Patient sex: F
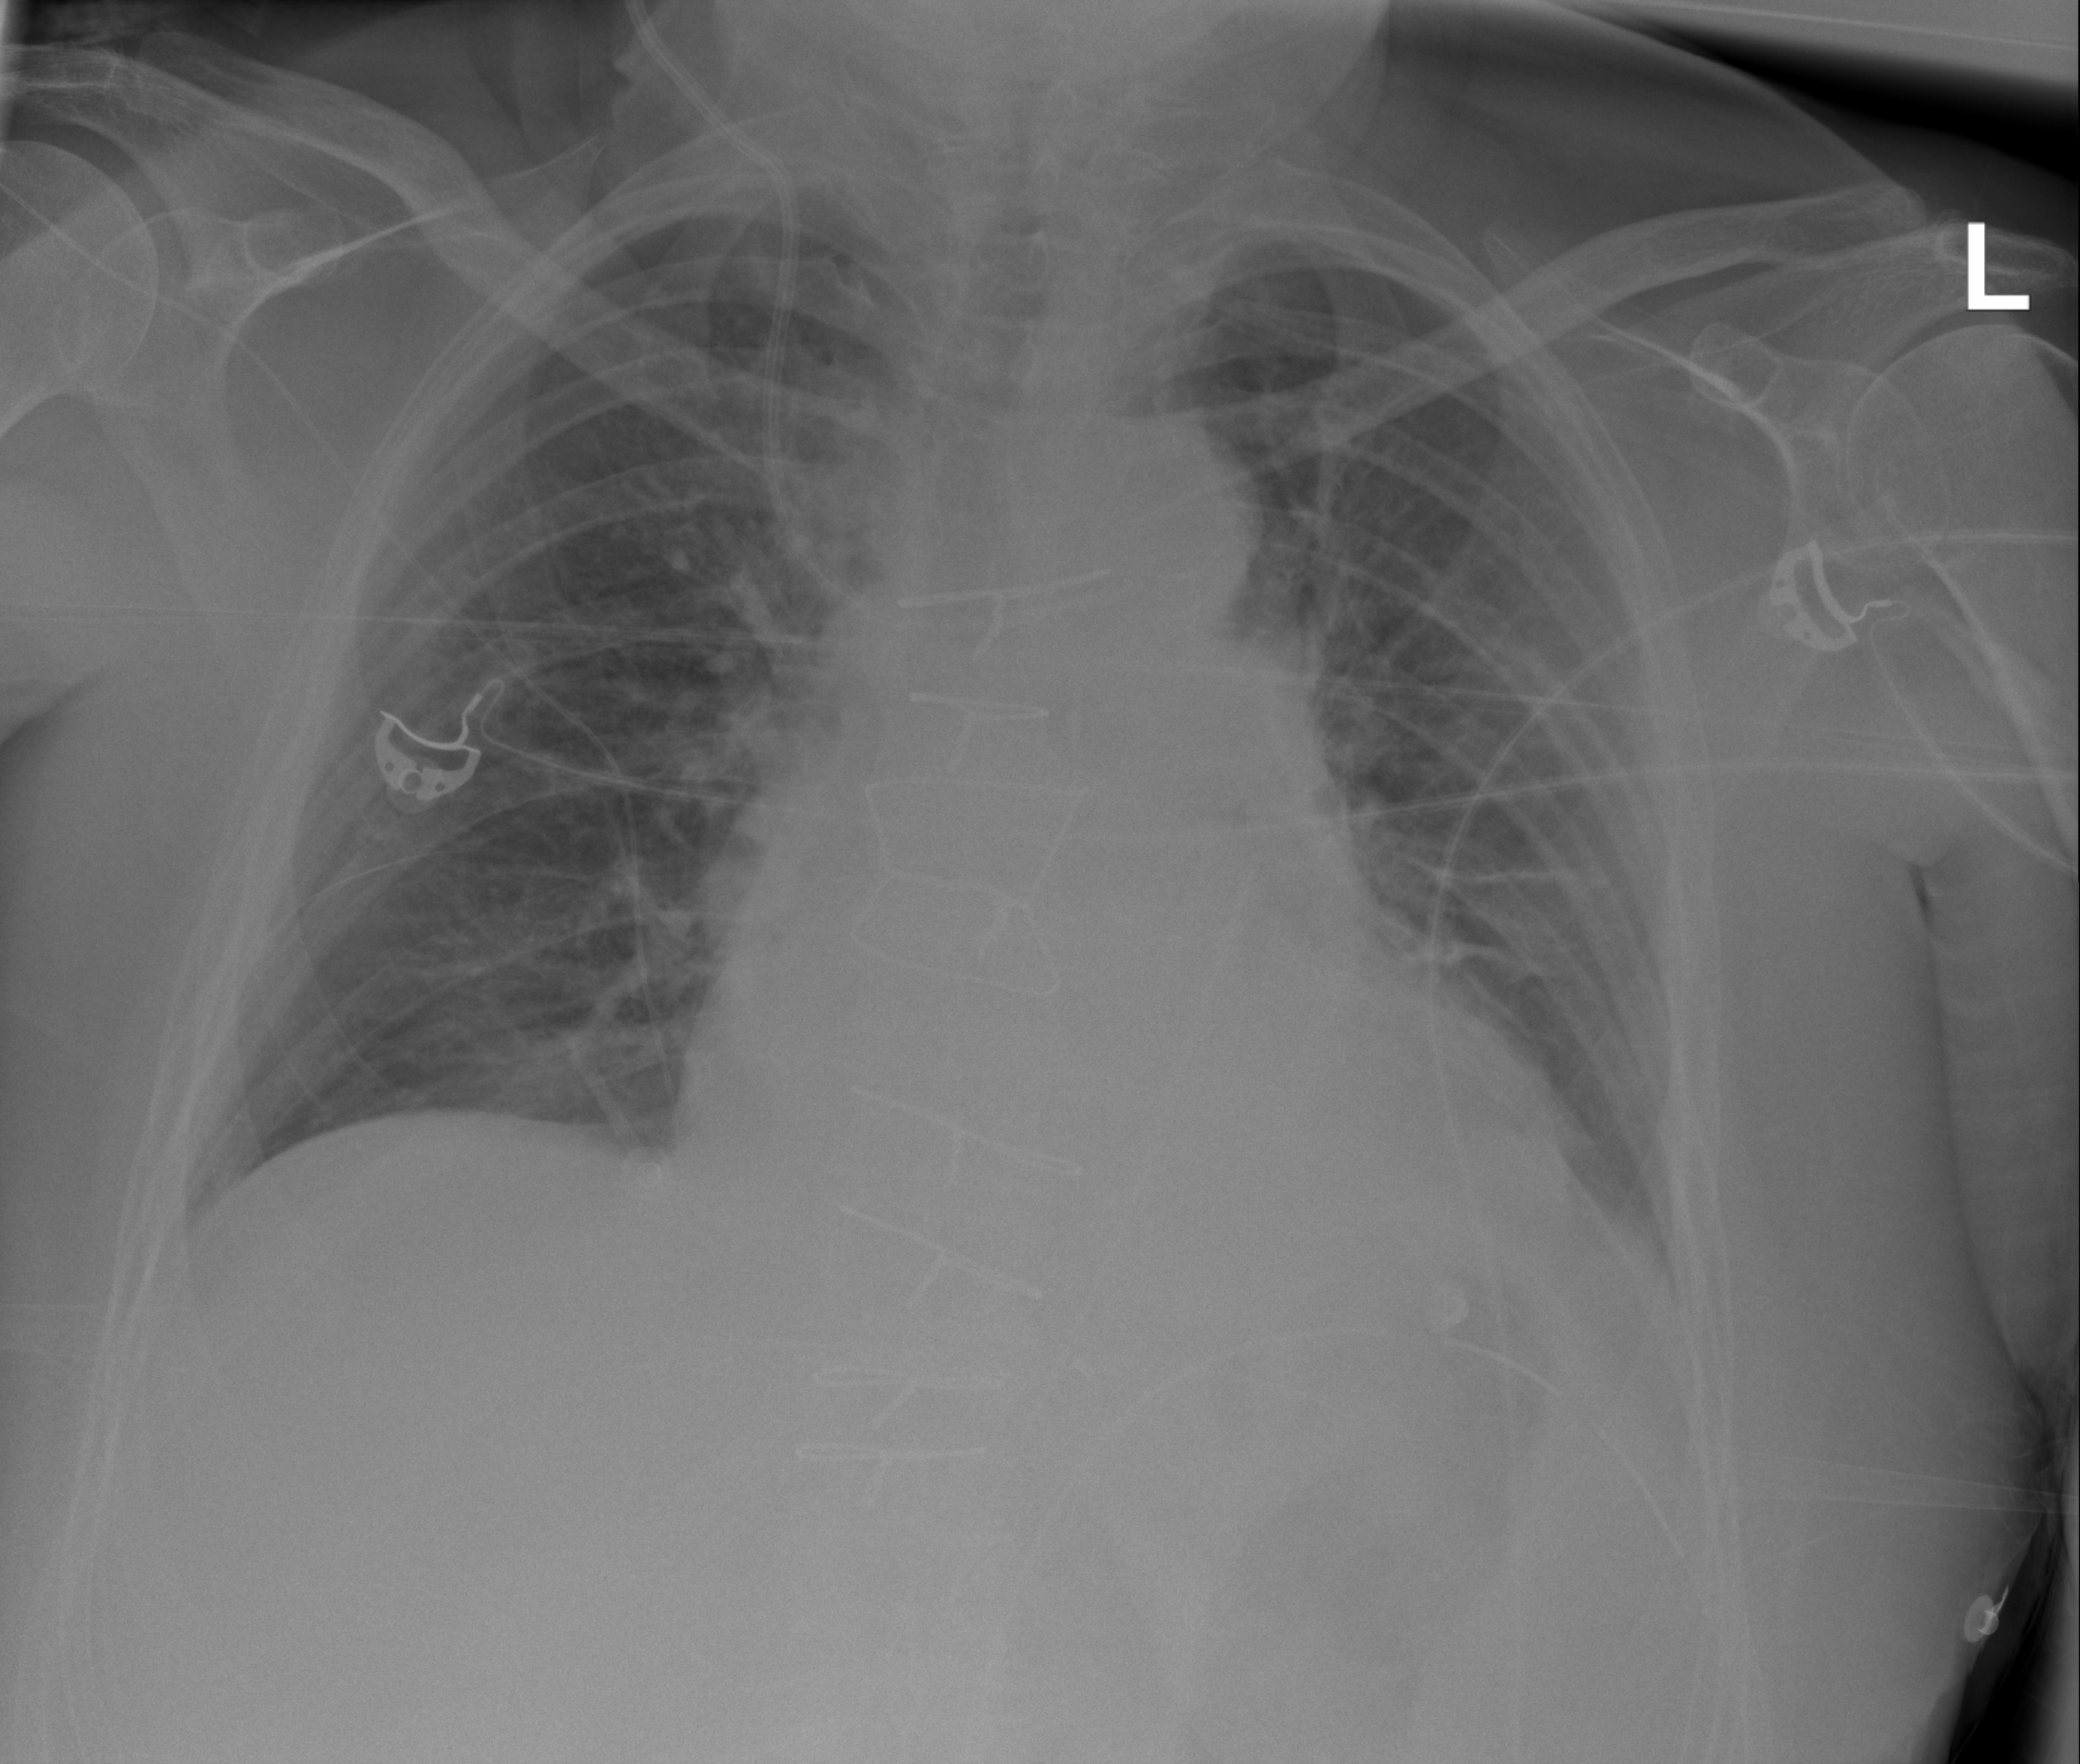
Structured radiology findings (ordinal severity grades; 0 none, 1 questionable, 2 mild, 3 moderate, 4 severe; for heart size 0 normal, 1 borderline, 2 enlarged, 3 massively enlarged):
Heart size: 1
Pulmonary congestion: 2
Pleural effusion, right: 0
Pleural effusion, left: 2
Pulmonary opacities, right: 0
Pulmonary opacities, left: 0
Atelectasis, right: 2
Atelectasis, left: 2